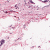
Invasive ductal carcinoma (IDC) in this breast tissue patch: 0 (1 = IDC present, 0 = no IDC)